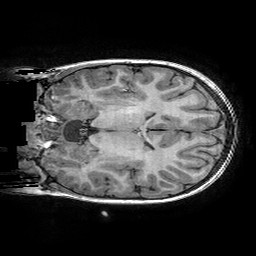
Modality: T1w
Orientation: coronal
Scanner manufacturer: ge
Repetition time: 0.008096 s
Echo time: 0.00318 s